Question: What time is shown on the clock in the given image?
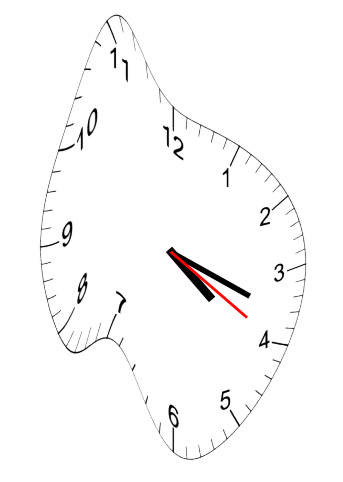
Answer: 04:18:20